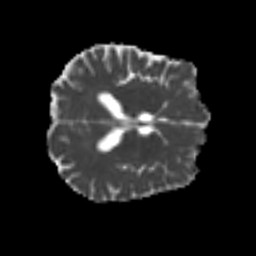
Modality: MD
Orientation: axial
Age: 72
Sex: male
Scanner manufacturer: siemens
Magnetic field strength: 3 T
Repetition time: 4.987 s
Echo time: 0.0792 s